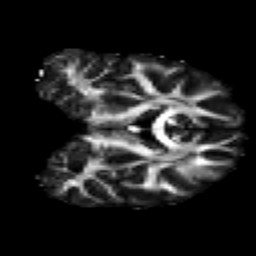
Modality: FA
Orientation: coronal
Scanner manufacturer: ge
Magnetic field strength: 3 T
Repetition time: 7.98 s
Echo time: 0.0701 s